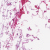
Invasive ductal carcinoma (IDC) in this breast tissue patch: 0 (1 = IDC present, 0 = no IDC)